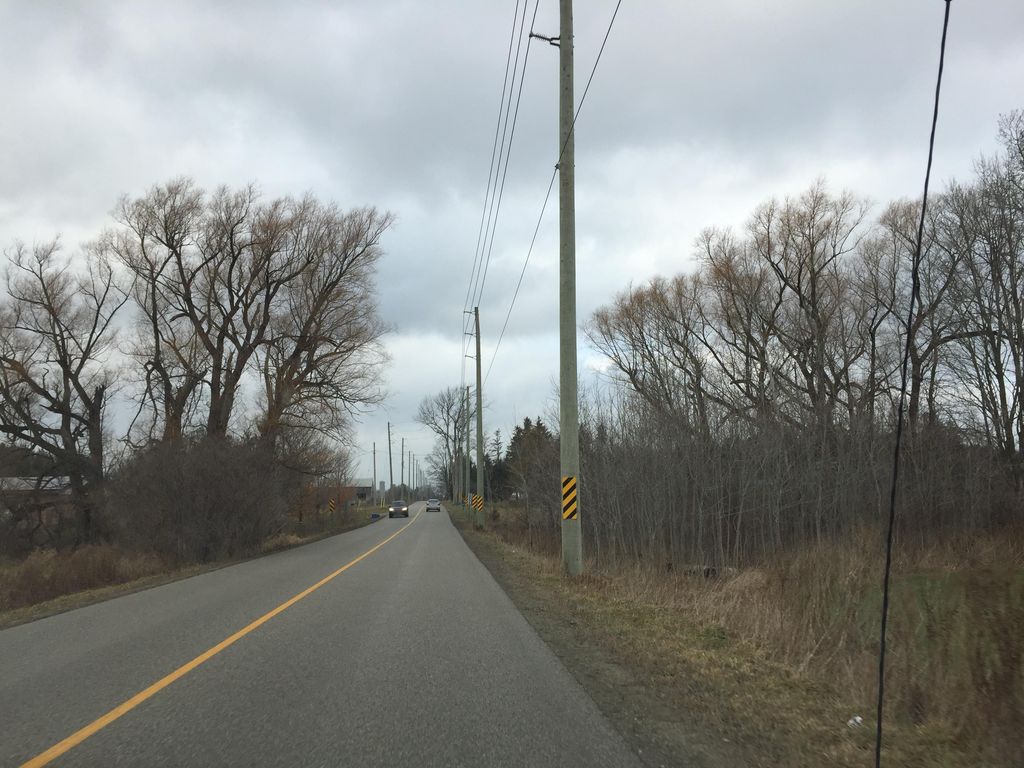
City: kitchener-waterloo